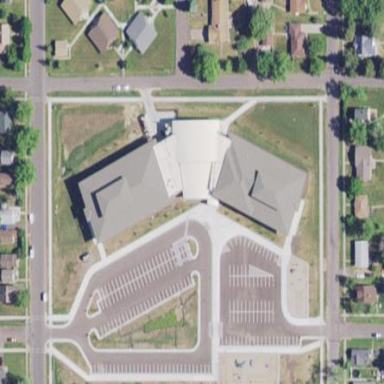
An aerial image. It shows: School building.